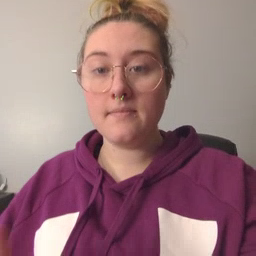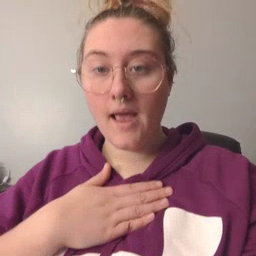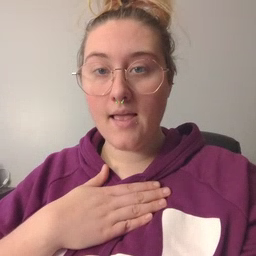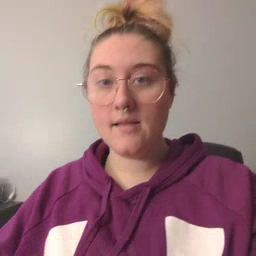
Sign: minemy